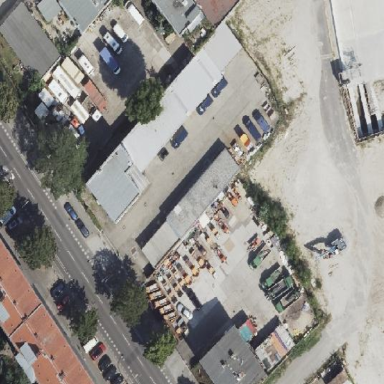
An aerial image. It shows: Group of garages.